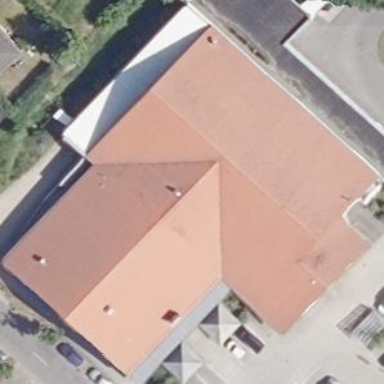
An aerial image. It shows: White retail building with gabled roof in red color.